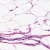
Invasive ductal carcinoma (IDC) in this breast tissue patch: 0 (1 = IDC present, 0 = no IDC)